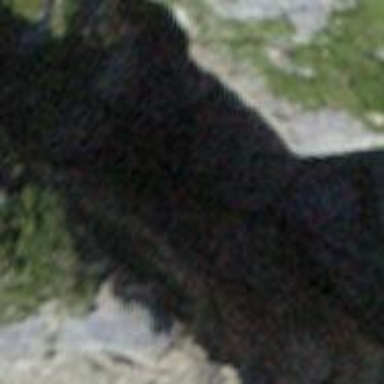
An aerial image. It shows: Cliff in nature.